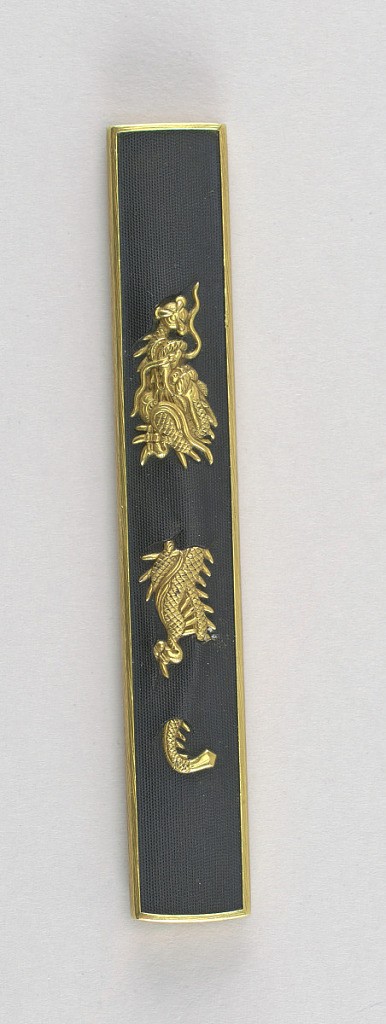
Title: Kozuka
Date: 1801–03
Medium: Dashi: Kin; Ji-ita; Sahkudo; Mon: Kin
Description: Period: About Kiowa. School: Goto. Surface: Dashi: [ ___ ]; Fuchi no ha: Shigure; Ura: Migaki; Ji-ita: Nanakko; Mon: Hori. Shape: Kaku-jiri. Workmanship: Kin taka niku-bori zogan. Egashira no fuchi: Shigure. Design: Omote: Ryu (dragon); Ura: Fuji from Miyo no Matsubara.